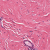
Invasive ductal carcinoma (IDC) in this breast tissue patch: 0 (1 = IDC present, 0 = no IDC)